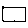
Label: square